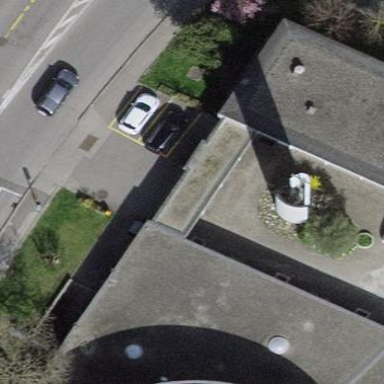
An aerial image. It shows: Close-up view of roof of building.